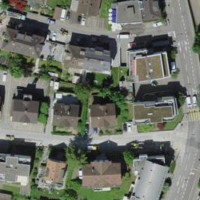
EUNIS habitat code: 54
Species observed at this site:
Campanula trachelium